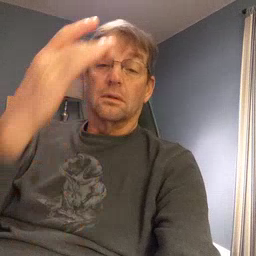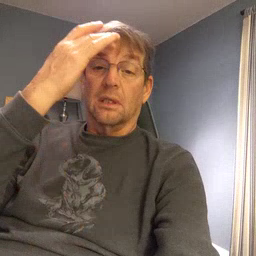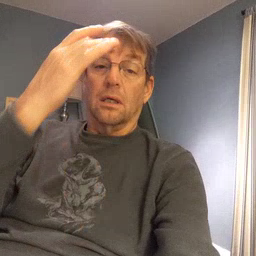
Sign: sick